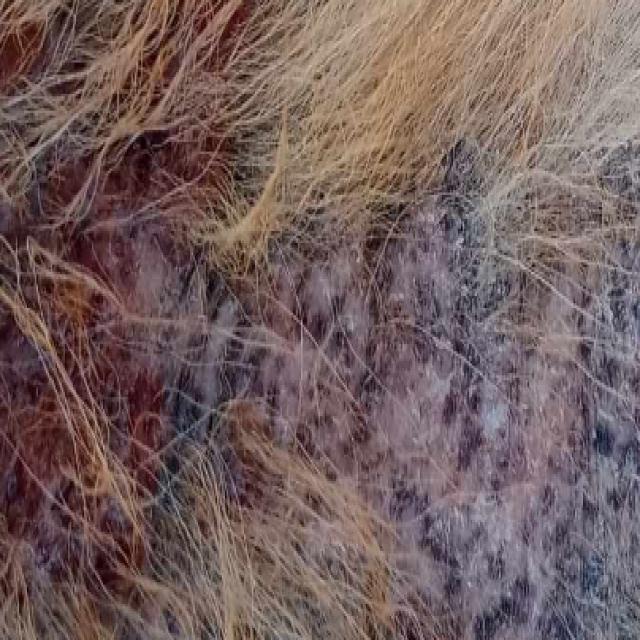
Canine demodicosis (Demodex mange) — caused by Demodex canis mites. Presents with alopecia, follicular papules, pustules, and comedones. Often localized on face and forelimbs.